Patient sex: F
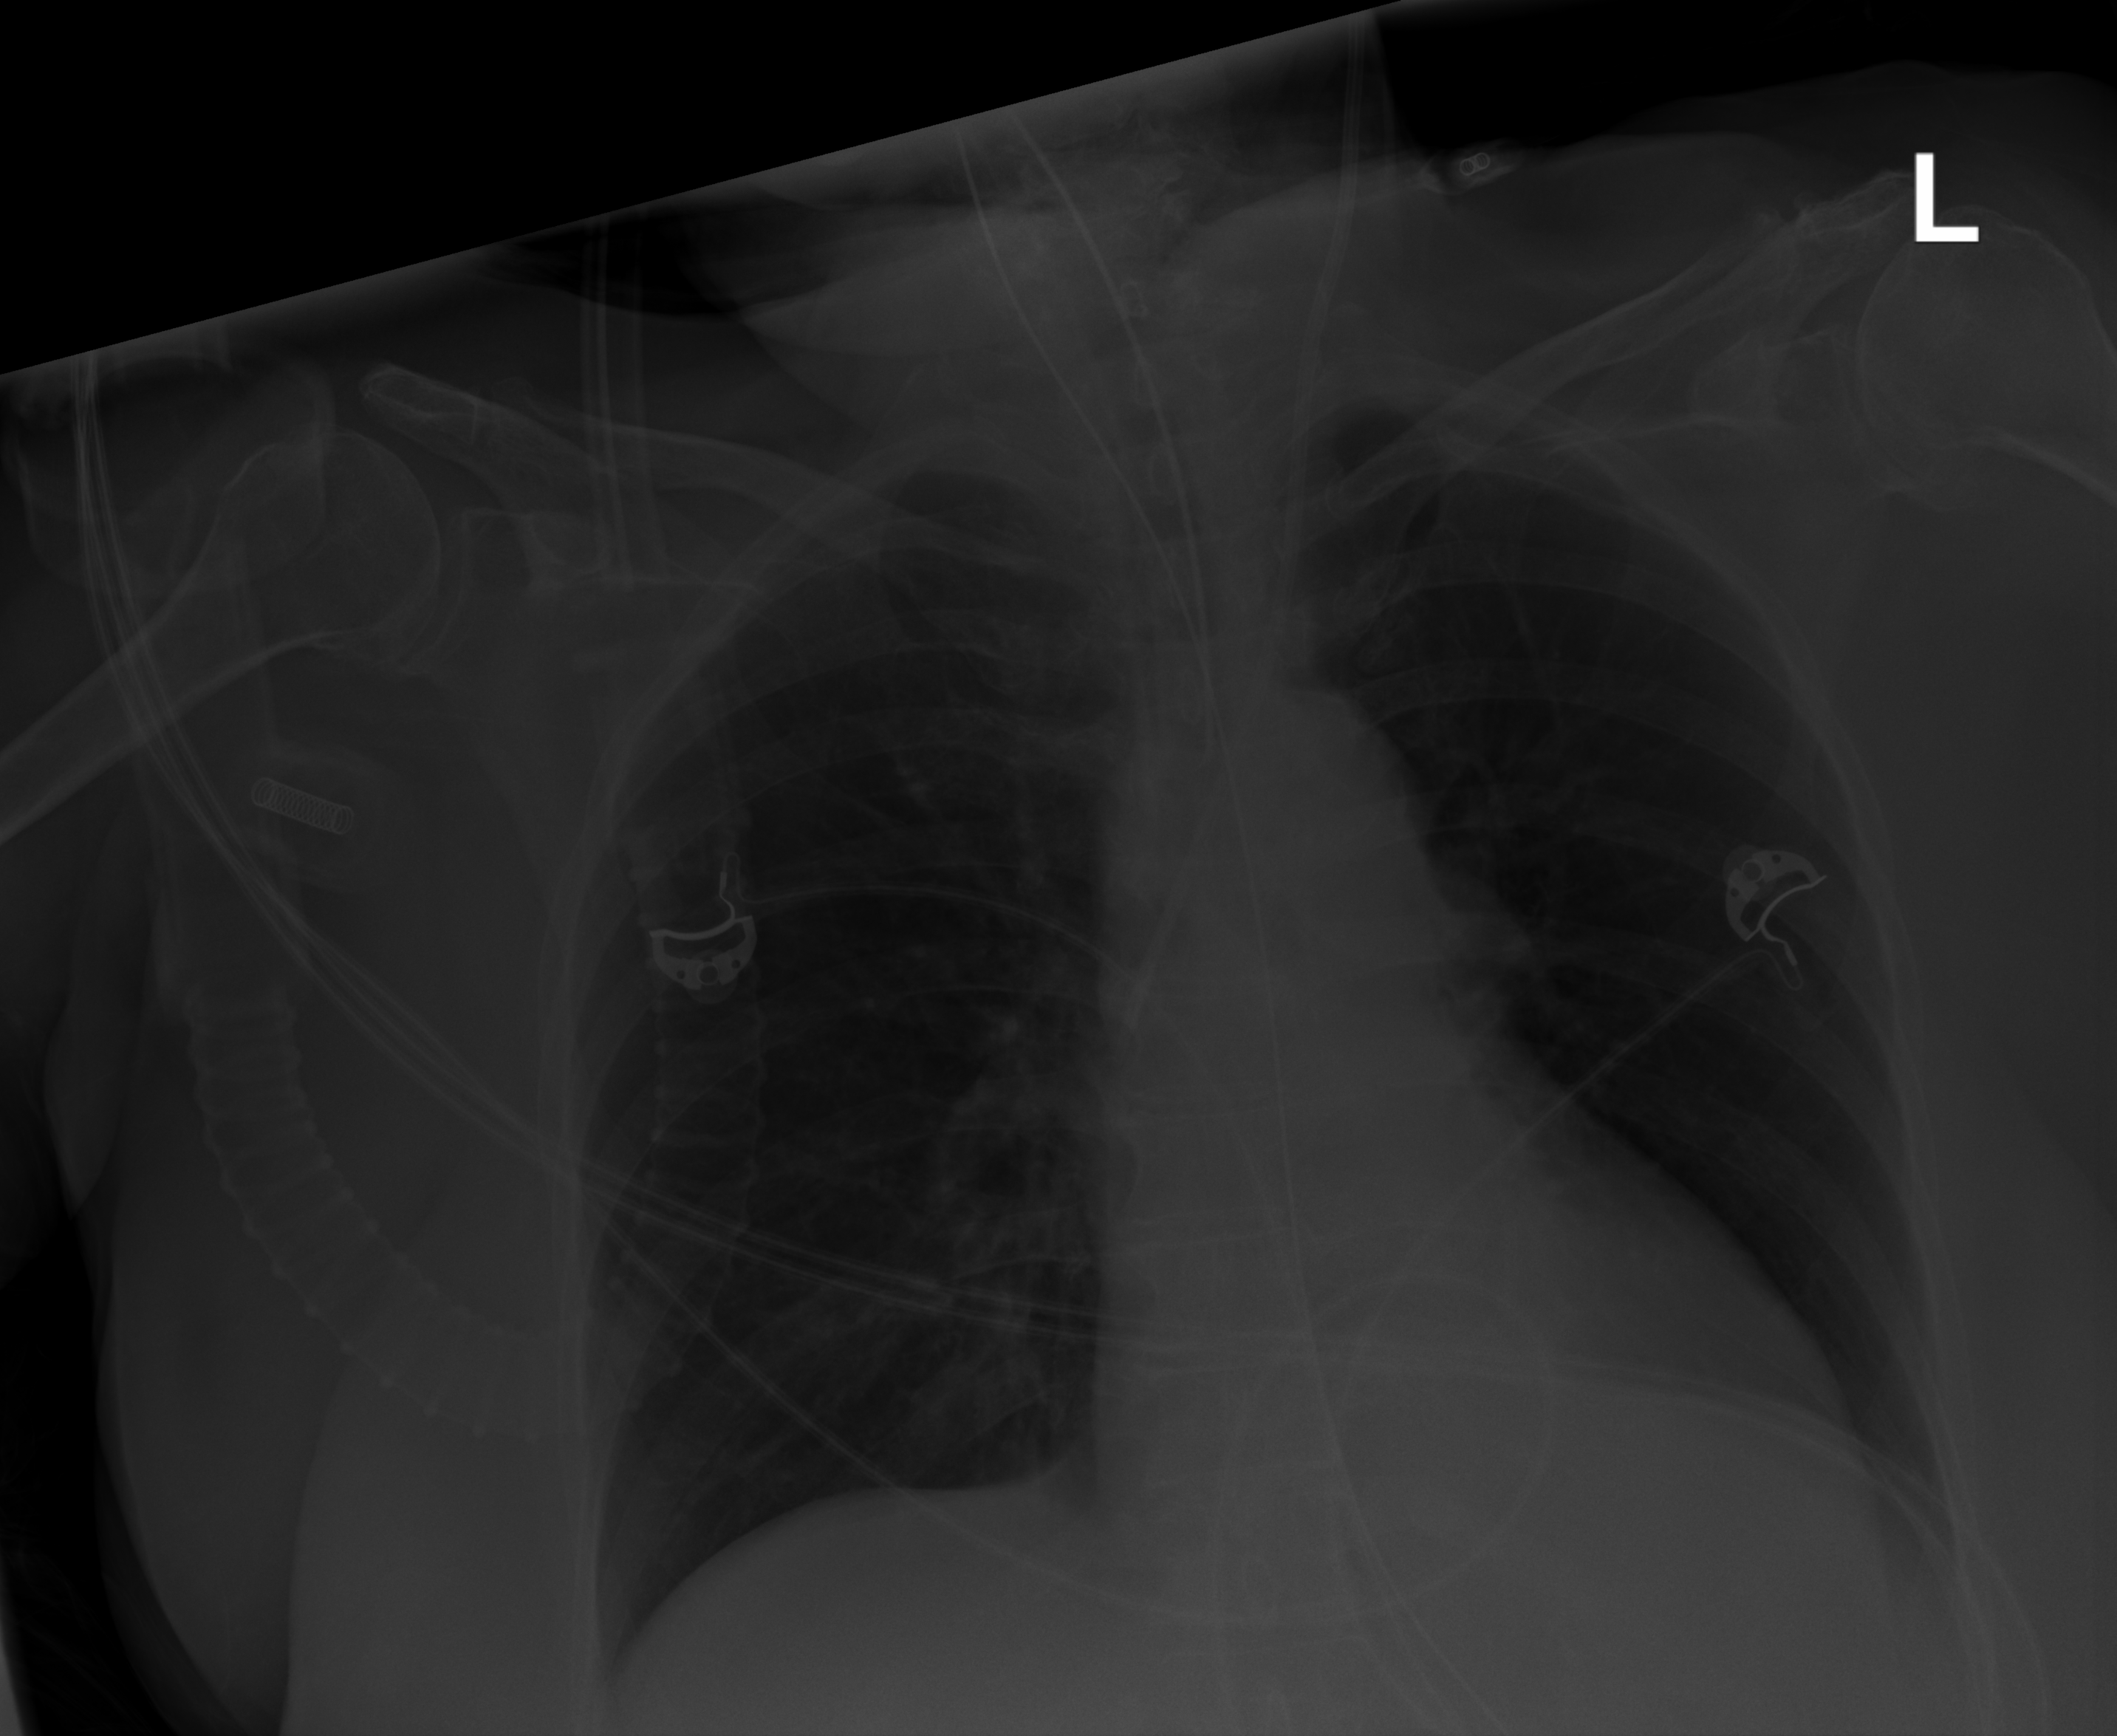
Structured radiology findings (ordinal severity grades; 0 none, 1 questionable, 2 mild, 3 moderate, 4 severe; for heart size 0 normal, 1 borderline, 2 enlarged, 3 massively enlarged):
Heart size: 0
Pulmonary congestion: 0
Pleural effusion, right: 0
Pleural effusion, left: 1
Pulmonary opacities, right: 0
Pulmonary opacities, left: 0
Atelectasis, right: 2
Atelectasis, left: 0